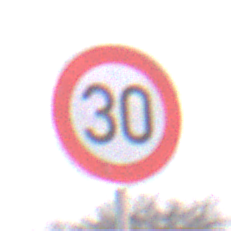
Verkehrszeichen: Geschwindigkeit30
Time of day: SunriseSunset
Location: Outdoor (Nature)
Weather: Clear
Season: NotSpecified
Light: Natural